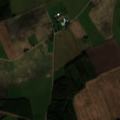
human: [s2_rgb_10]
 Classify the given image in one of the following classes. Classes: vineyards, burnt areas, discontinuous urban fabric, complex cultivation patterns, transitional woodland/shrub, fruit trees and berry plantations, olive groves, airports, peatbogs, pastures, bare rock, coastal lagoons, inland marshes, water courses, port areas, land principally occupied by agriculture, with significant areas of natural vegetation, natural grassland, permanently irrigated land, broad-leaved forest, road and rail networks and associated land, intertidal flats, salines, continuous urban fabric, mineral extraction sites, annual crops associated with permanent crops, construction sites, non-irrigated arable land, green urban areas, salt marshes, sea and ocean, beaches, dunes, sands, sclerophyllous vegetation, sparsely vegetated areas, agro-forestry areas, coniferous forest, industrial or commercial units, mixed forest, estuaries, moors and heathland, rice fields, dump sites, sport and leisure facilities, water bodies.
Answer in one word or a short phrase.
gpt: non-irrigated arable land, broad-leaved forest, mixed forest